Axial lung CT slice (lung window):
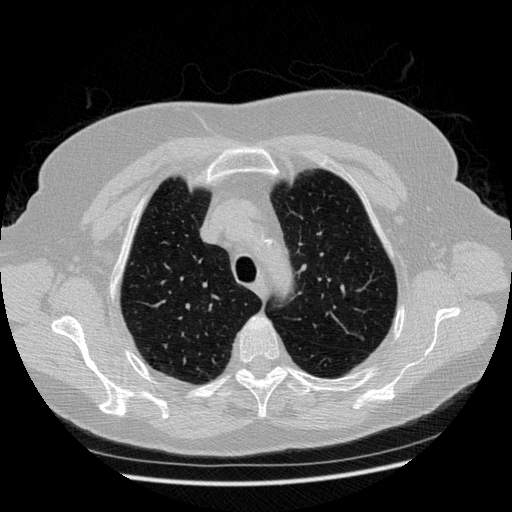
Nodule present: no